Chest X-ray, PA view. Patient: 12 years old, sex M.
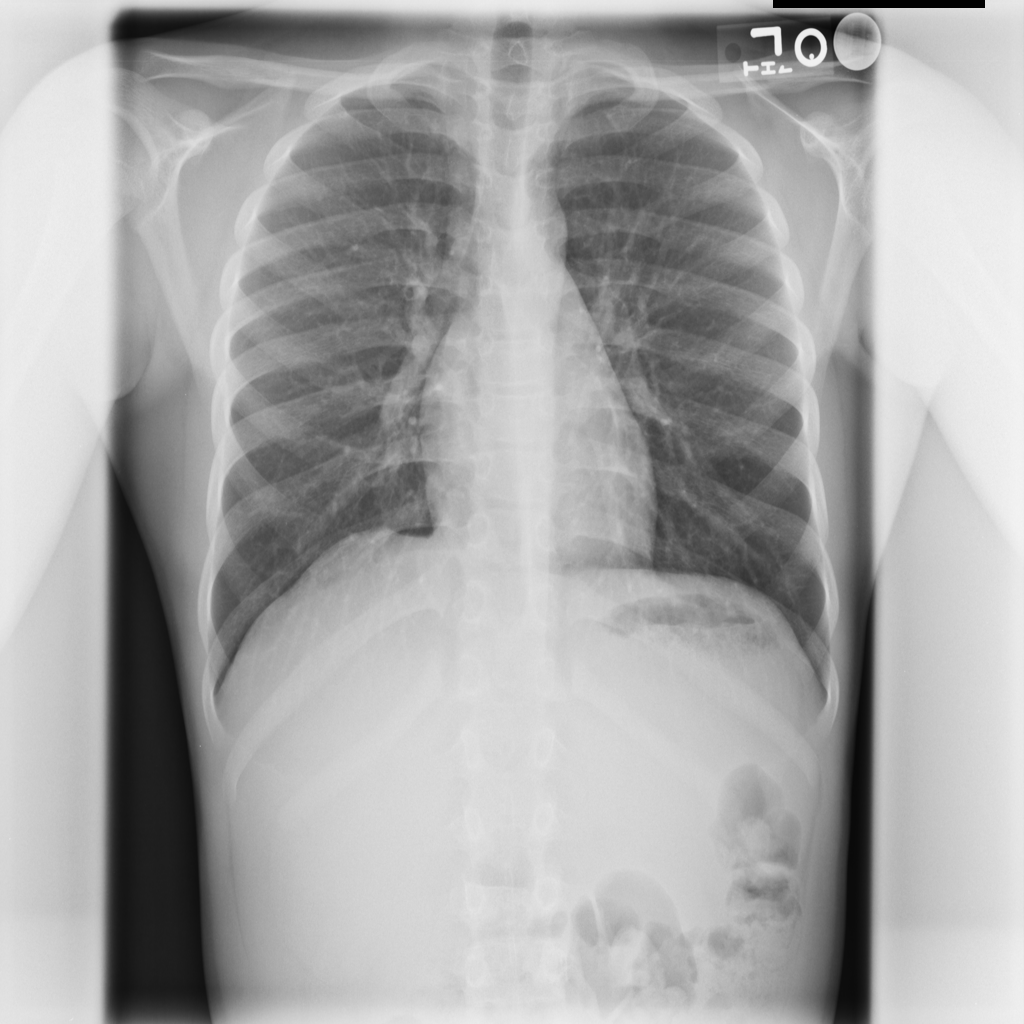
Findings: No Finding